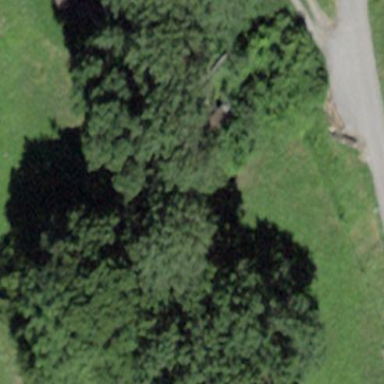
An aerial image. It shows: Forest area.